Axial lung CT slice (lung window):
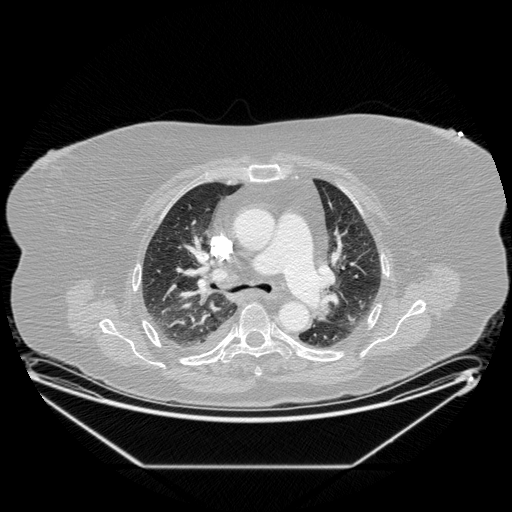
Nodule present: no